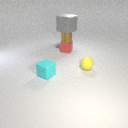
small red rubber cube below small brown metal cylinder